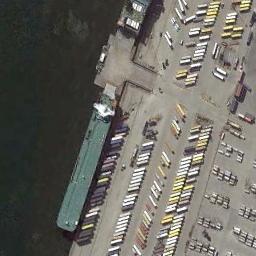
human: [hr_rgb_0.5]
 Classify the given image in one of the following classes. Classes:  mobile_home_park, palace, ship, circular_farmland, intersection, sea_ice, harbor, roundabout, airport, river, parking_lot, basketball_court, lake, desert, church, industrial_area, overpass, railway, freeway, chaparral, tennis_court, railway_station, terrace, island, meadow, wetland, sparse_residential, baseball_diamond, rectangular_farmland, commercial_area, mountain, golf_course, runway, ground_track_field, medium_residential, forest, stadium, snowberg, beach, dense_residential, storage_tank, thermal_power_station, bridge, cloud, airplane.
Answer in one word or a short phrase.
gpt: ship